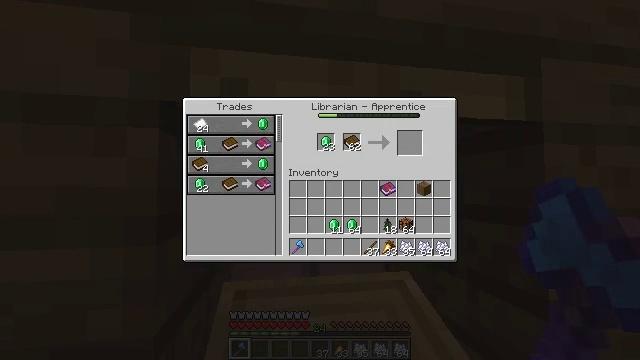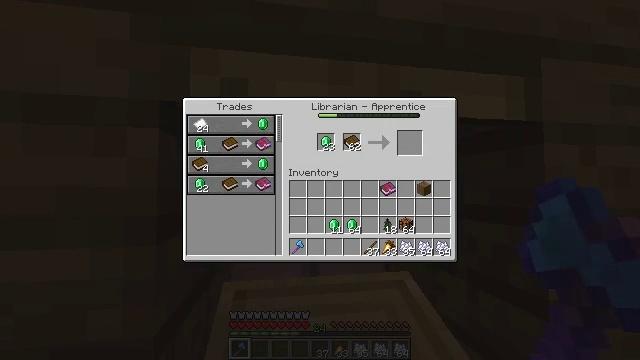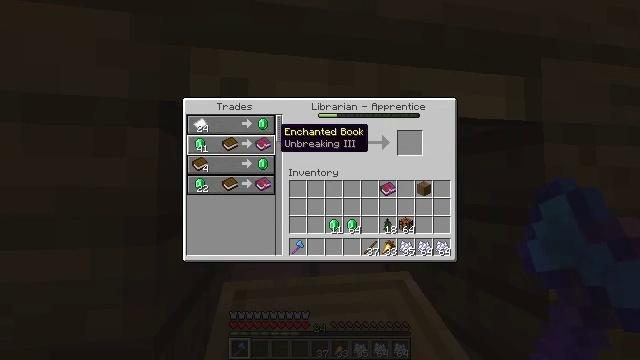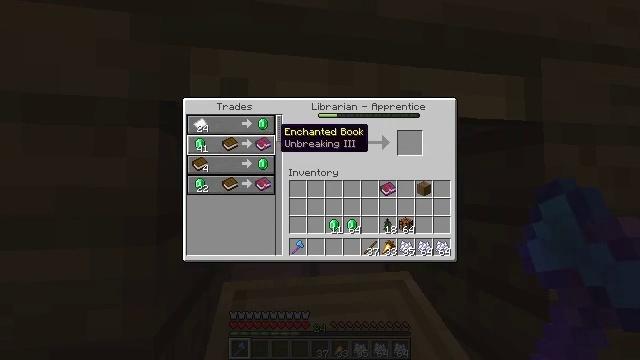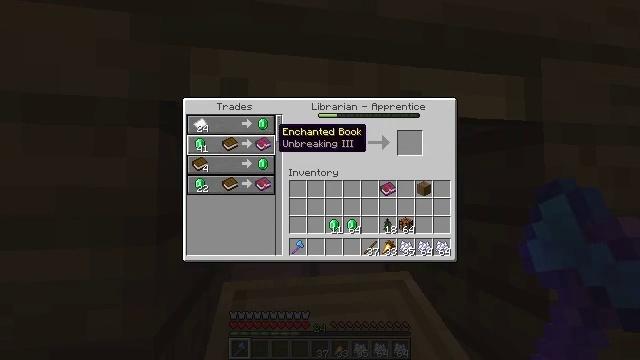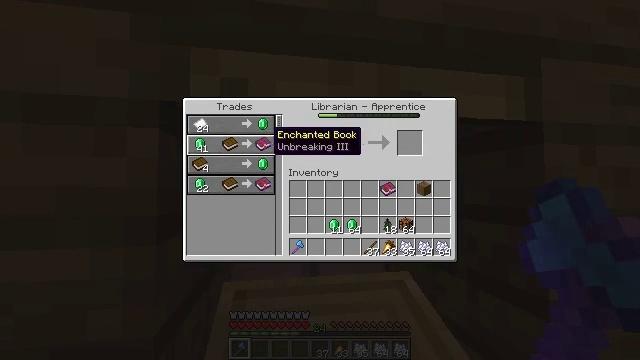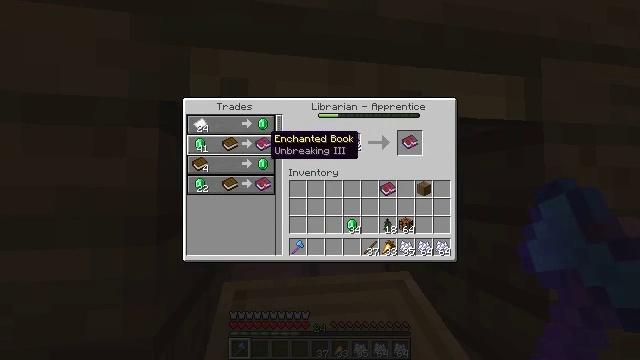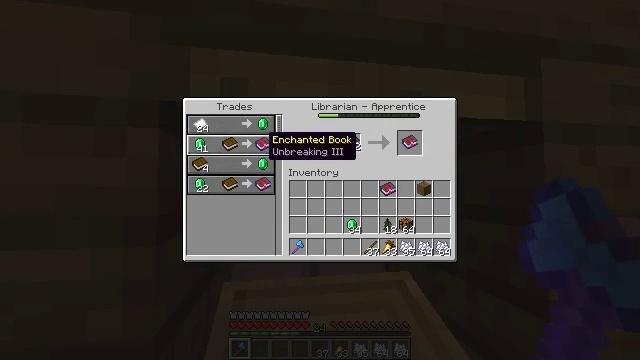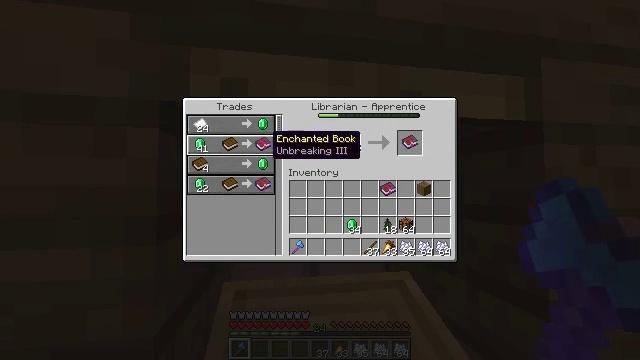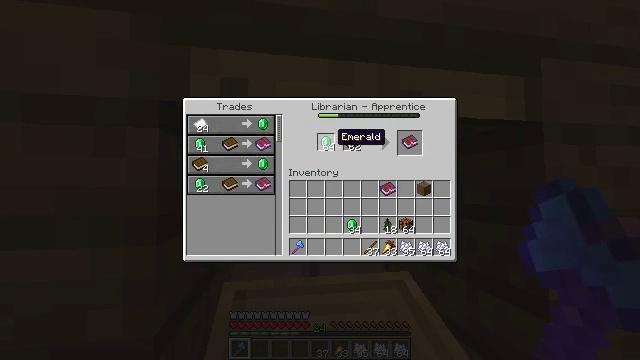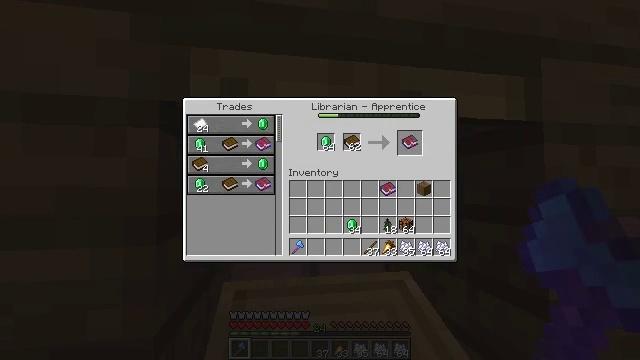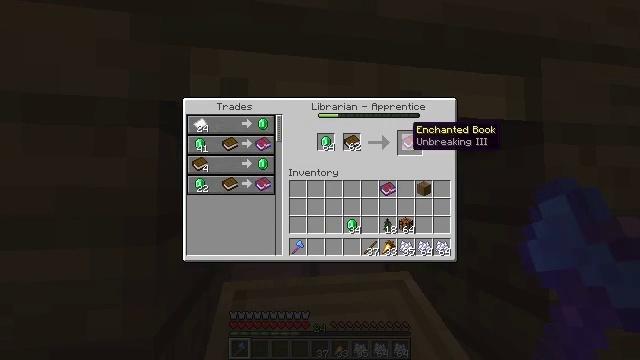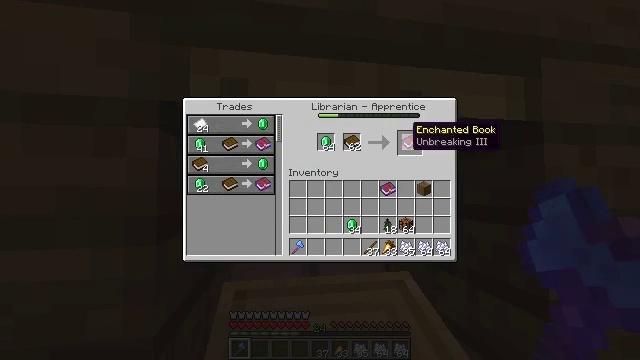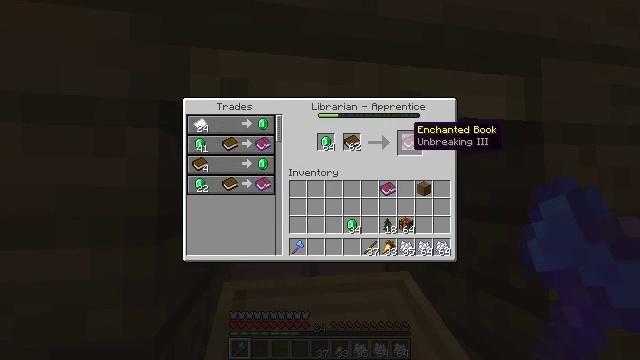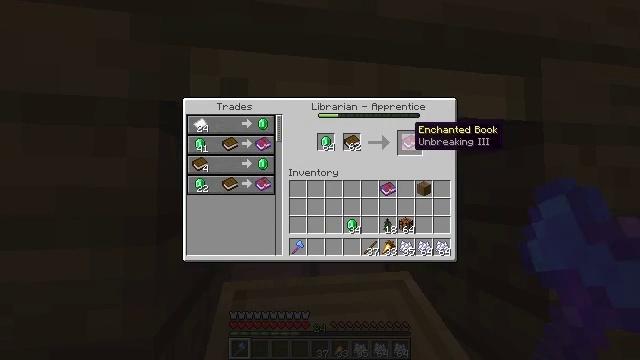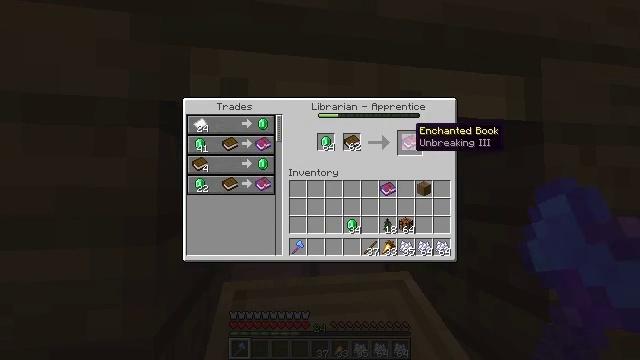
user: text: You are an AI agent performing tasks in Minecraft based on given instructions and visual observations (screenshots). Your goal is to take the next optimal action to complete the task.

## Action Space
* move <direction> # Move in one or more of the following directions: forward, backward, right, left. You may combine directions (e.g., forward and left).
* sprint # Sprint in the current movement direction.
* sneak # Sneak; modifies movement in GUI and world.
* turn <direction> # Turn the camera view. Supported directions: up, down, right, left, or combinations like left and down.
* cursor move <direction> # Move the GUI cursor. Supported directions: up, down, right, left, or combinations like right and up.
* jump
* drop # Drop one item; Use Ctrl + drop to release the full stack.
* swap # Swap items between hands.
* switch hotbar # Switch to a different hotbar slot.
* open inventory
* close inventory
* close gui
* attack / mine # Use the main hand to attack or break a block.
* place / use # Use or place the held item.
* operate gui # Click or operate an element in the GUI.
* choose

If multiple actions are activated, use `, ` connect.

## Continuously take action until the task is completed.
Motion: motion action
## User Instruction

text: Make an enchanted book with the help of the enchanting table.
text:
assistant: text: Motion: no_op
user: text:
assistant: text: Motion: no_op
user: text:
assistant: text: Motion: no_op
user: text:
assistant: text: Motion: no_op
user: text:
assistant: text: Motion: no_op
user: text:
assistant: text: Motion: operate gui
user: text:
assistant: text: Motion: operate gui
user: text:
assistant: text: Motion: operate gui
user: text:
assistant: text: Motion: cursor move right
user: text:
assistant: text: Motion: cursor move right
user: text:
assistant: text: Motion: cursor move right
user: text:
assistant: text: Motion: no_op
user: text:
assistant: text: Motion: no_op
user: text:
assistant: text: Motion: no_op
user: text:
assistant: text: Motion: no_op
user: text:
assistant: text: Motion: no_op
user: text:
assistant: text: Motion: operate gui
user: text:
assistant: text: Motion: operate gui
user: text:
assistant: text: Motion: operate gui
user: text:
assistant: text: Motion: cursor move down, operate gui
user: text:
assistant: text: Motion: cursor move left and down
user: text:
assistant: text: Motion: cursor move down
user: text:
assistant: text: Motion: no_op
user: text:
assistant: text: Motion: no_op
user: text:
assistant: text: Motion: no_op
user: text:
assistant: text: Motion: no_op
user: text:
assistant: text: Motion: no_op
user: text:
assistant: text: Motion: no_op
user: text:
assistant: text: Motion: no_op
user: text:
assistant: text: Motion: operate gui